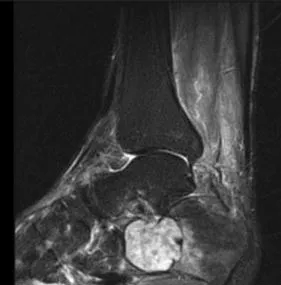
Preoperative sagittal T2 image with some heterogeneity within the lesion surrounding bony edema, sclerotic border around the lesion, but with concern for cortical breakthrough in the subtalar joint.
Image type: radiology (mri)